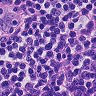
Metastatic tissue present: no